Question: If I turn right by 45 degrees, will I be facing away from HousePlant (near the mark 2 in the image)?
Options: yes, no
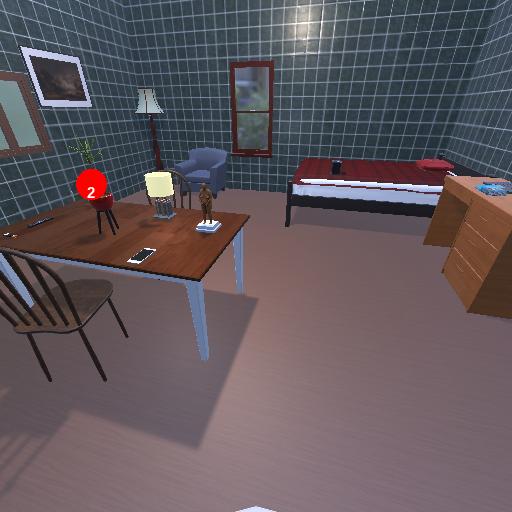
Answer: yes